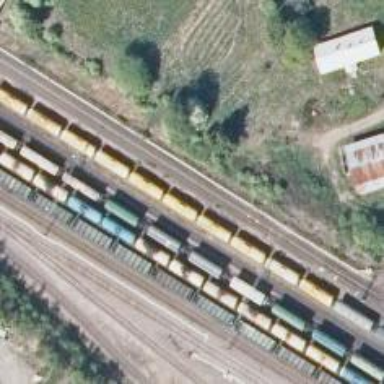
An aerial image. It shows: Railway signal.